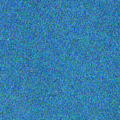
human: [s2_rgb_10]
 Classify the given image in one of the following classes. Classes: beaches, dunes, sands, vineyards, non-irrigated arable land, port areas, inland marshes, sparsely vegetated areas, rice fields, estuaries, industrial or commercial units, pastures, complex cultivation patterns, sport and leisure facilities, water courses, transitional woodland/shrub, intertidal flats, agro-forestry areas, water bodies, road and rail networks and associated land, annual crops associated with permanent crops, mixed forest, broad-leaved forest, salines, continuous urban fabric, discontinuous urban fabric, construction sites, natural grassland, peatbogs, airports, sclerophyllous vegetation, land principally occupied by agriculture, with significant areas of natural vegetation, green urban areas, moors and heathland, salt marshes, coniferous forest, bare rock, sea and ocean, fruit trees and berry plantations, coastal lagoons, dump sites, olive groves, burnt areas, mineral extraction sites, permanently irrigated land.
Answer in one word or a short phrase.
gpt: sea and ocean